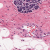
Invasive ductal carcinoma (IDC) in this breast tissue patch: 0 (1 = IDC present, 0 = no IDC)